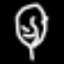
Label: leaf